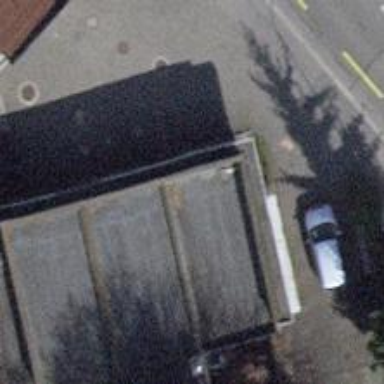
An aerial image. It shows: Kiosk.